Breast ultrasound image
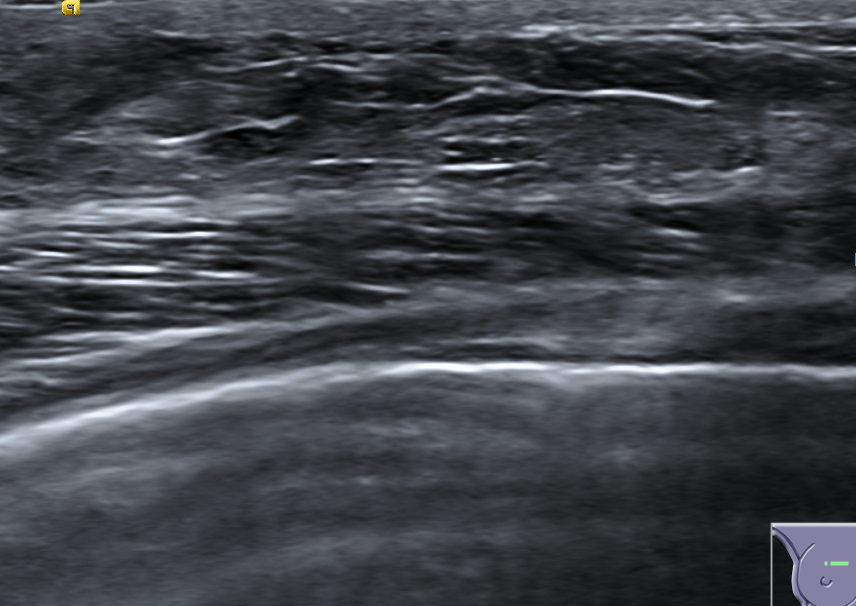
Diagnosis: normal